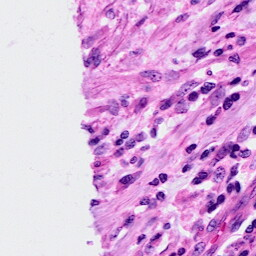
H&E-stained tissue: Cervix